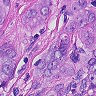
Metastatic tissue present: yes